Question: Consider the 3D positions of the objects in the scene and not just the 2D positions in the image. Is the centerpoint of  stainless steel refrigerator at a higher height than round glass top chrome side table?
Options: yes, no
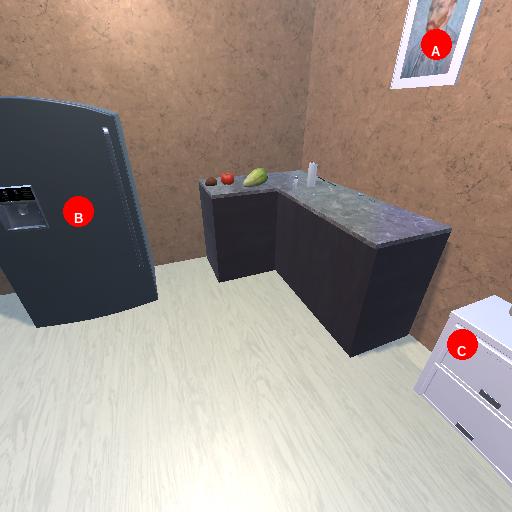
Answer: yes